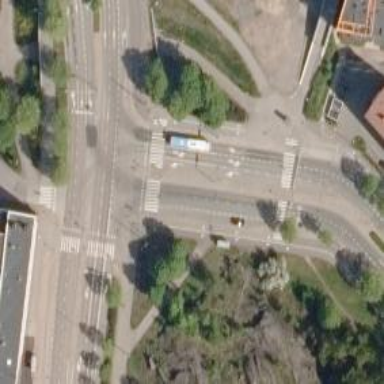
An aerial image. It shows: Asphalt cycleway.